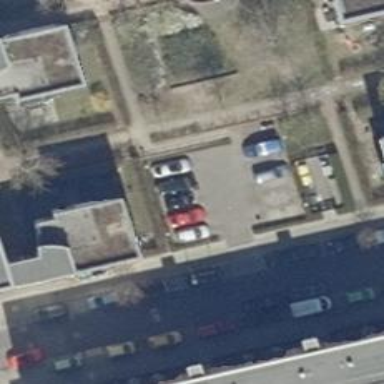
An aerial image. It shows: Parking aisle designated as service road.